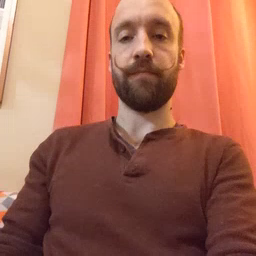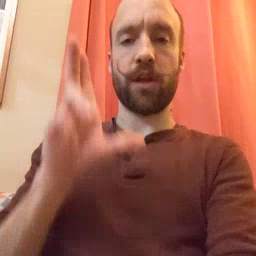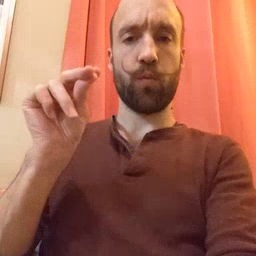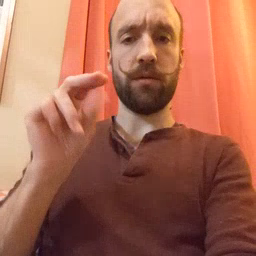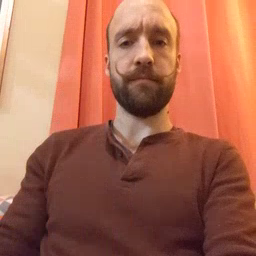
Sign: no